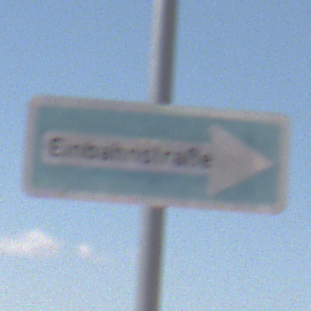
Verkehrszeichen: EinbahnstrasseRechtsweisend
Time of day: Midday
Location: Outdoor (Nature)
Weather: Clear
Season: NotSpecified
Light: Natural